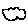
Label: cloud